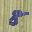
Label: 8